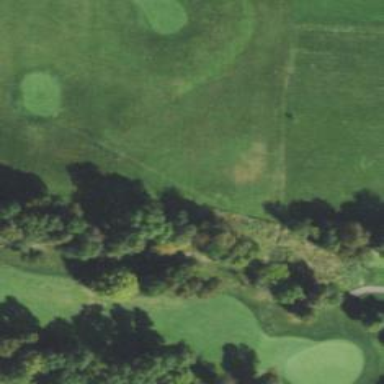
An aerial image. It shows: Pathway for golfing.